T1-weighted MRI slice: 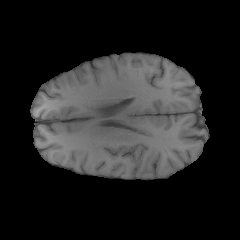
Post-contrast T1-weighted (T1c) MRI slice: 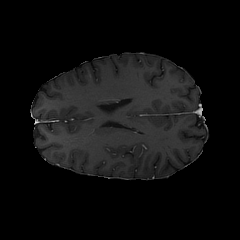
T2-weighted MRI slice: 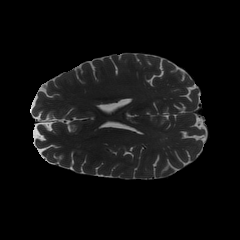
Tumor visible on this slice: no